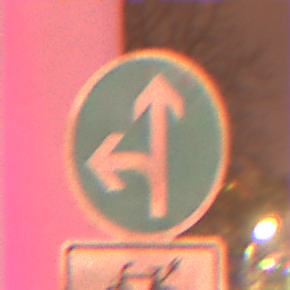
Verkehrszeichen: VorgeschriebeneFahrtrichtungGeradeausOderLinks
Zusatzzeichen unten: EinspurigeFahrzeugeFrei4
Umgebung: Outdoor, Urban
Tageszeit: Night
Wetter: Overcast
Licht: Artificial
Jahreszeit: Winter
Kontrast: MediumContrast